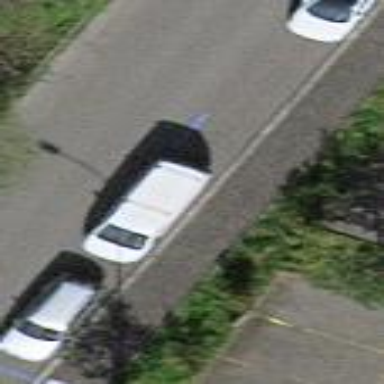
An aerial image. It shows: Parking lane for vehicles.